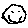
Label: smiley face